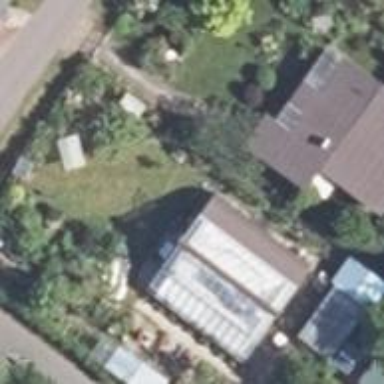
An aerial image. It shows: Simple house.